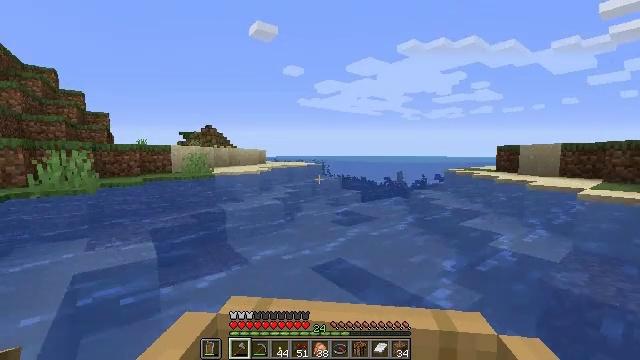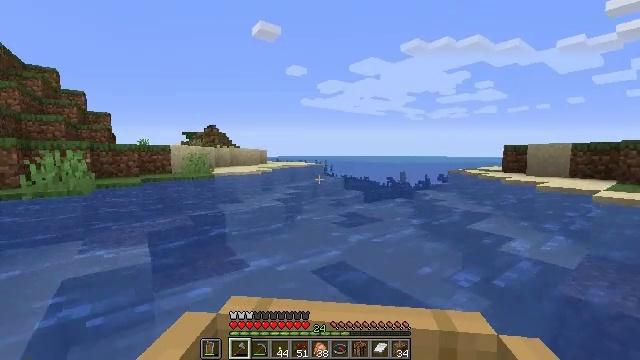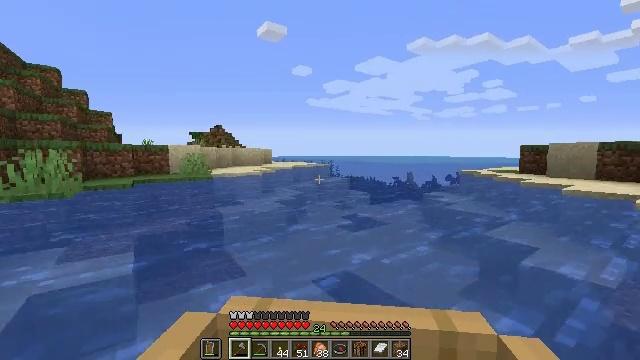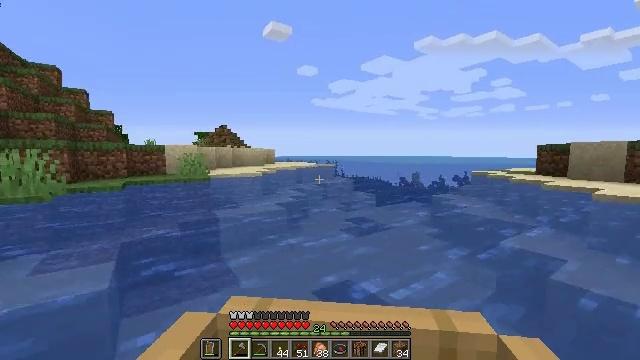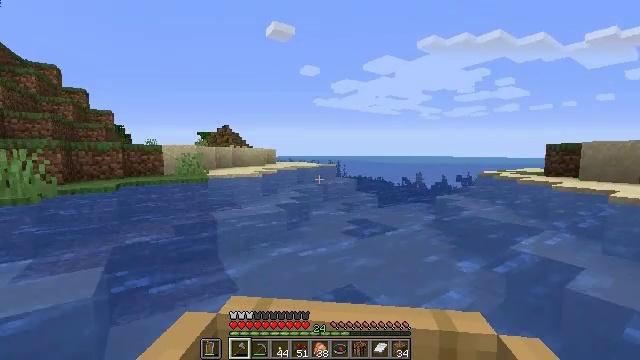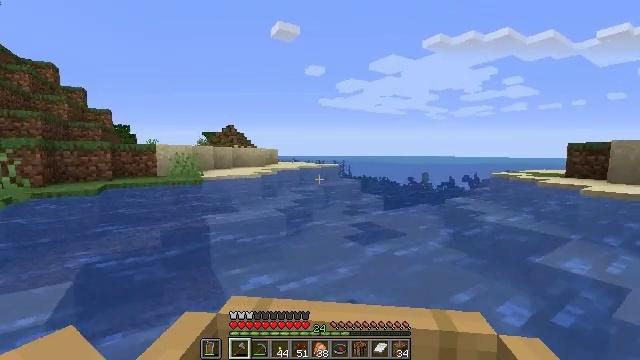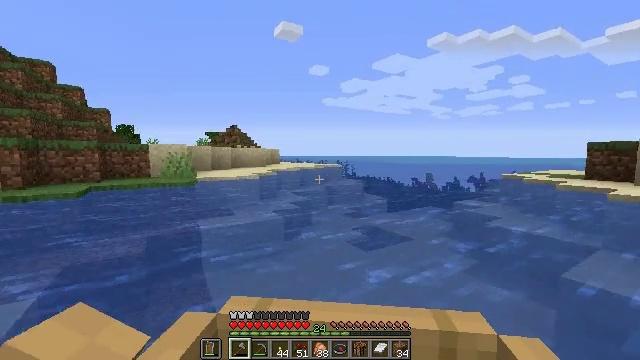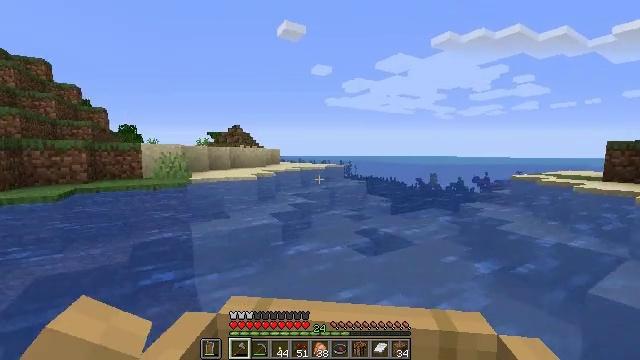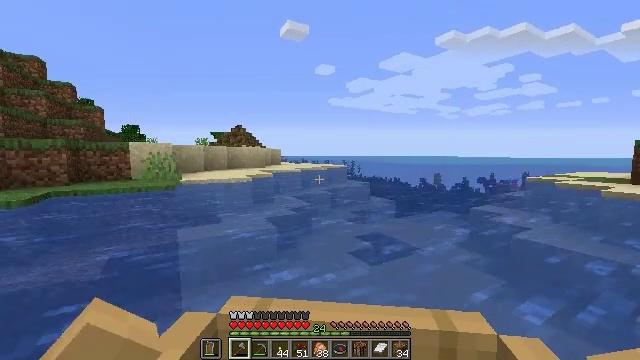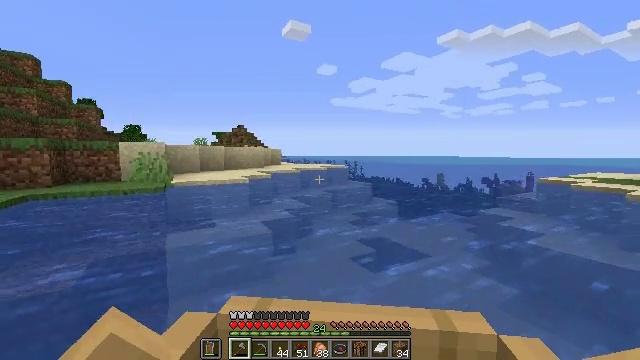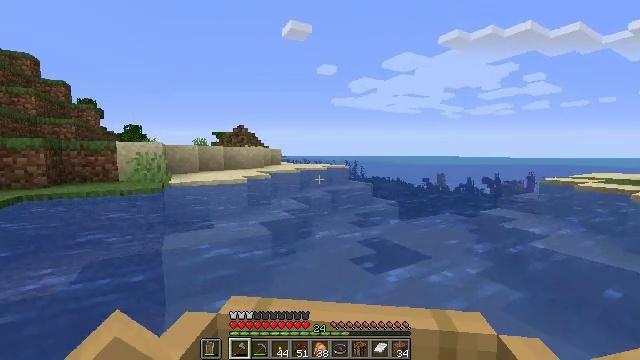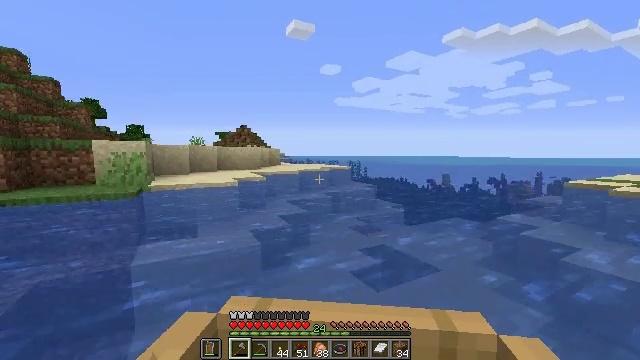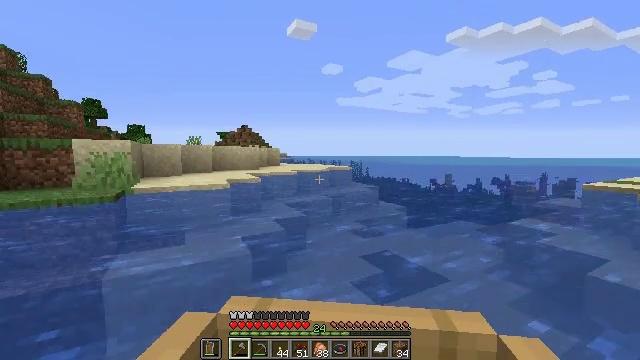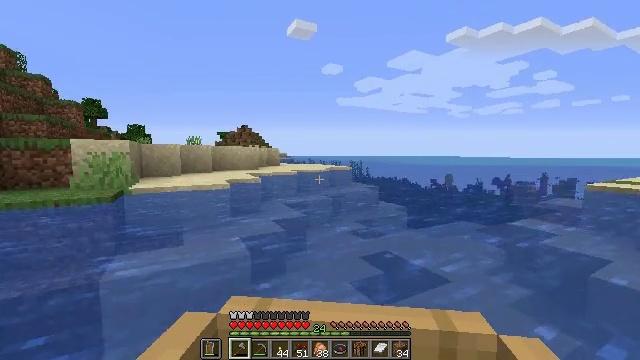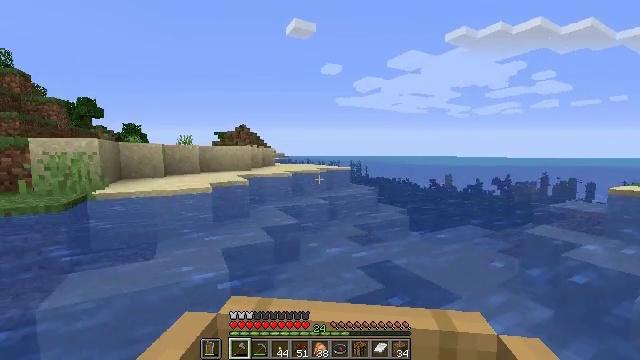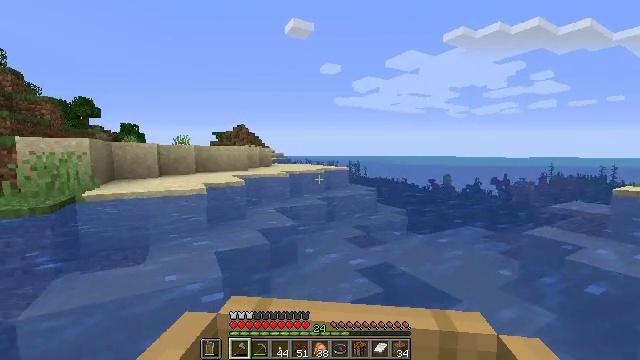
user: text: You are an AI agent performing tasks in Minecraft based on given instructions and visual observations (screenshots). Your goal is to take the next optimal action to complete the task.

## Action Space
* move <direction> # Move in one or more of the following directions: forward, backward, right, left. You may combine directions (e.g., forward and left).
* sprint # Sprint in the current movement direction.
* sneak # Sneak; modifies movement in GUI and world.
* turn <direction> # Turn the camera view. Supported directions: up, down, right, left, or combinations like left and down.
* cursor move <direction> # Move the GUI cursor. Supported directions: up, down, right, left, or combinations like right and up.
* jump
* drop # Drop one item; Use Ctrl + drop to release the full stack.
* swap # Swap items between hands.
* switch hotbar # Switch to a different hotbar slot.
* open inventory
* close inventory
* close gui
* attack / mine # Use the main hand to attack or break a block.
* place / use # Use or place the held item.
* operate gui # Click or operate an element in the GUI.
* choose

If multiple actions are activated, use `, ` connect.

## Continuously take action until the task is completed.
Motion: motion action
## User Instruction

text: Harvest sea pickles while diving.
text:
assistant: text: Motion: move forward
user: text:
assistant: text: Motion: move forward
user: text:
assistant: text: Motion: move forward
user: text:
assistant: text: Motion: move forward
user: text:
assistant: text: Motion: move forward
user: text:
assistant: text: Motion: move forward
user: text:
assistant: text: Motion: move forward
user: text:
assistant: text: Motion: move forward
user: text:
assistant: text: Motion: move forward
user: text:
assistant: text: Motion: move forward
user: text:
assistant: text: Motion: move forward
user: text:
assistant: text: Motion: move forward
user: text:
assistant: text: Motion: move forward and move right
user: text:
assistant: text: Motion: move forward and move right
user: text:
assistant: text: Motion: move forward and move right
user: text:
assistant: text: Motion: move forward
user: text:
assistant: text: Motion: move forward
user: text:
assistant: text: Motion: move forward
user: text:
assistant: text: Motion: move forward
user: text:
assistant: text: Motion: no_op
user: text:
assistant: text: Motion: no_op
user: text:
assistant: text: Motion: no_op
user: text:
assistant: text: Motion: no_op
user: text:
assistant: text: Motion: no_op
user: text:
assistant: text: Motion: no_op
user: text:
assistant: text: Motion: move back
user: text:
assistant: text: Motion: move back
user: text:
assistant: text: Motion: move back
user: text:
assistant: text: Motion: move back
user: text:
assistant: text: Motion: move back